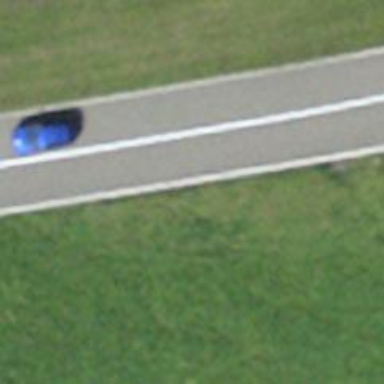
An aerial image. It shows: Primary road with asphalt surface.